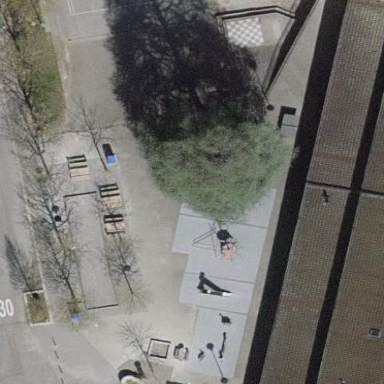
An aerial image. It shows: Playground area for leisure land.